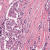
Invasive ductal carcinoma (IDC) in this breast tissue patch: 1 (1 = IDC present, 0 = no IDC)